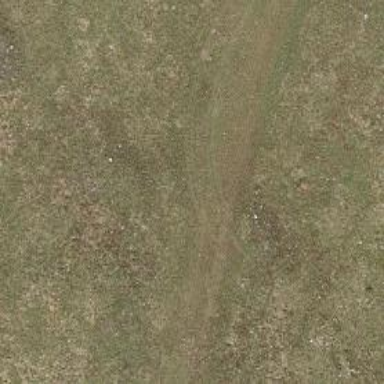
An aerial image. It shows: Ground path.